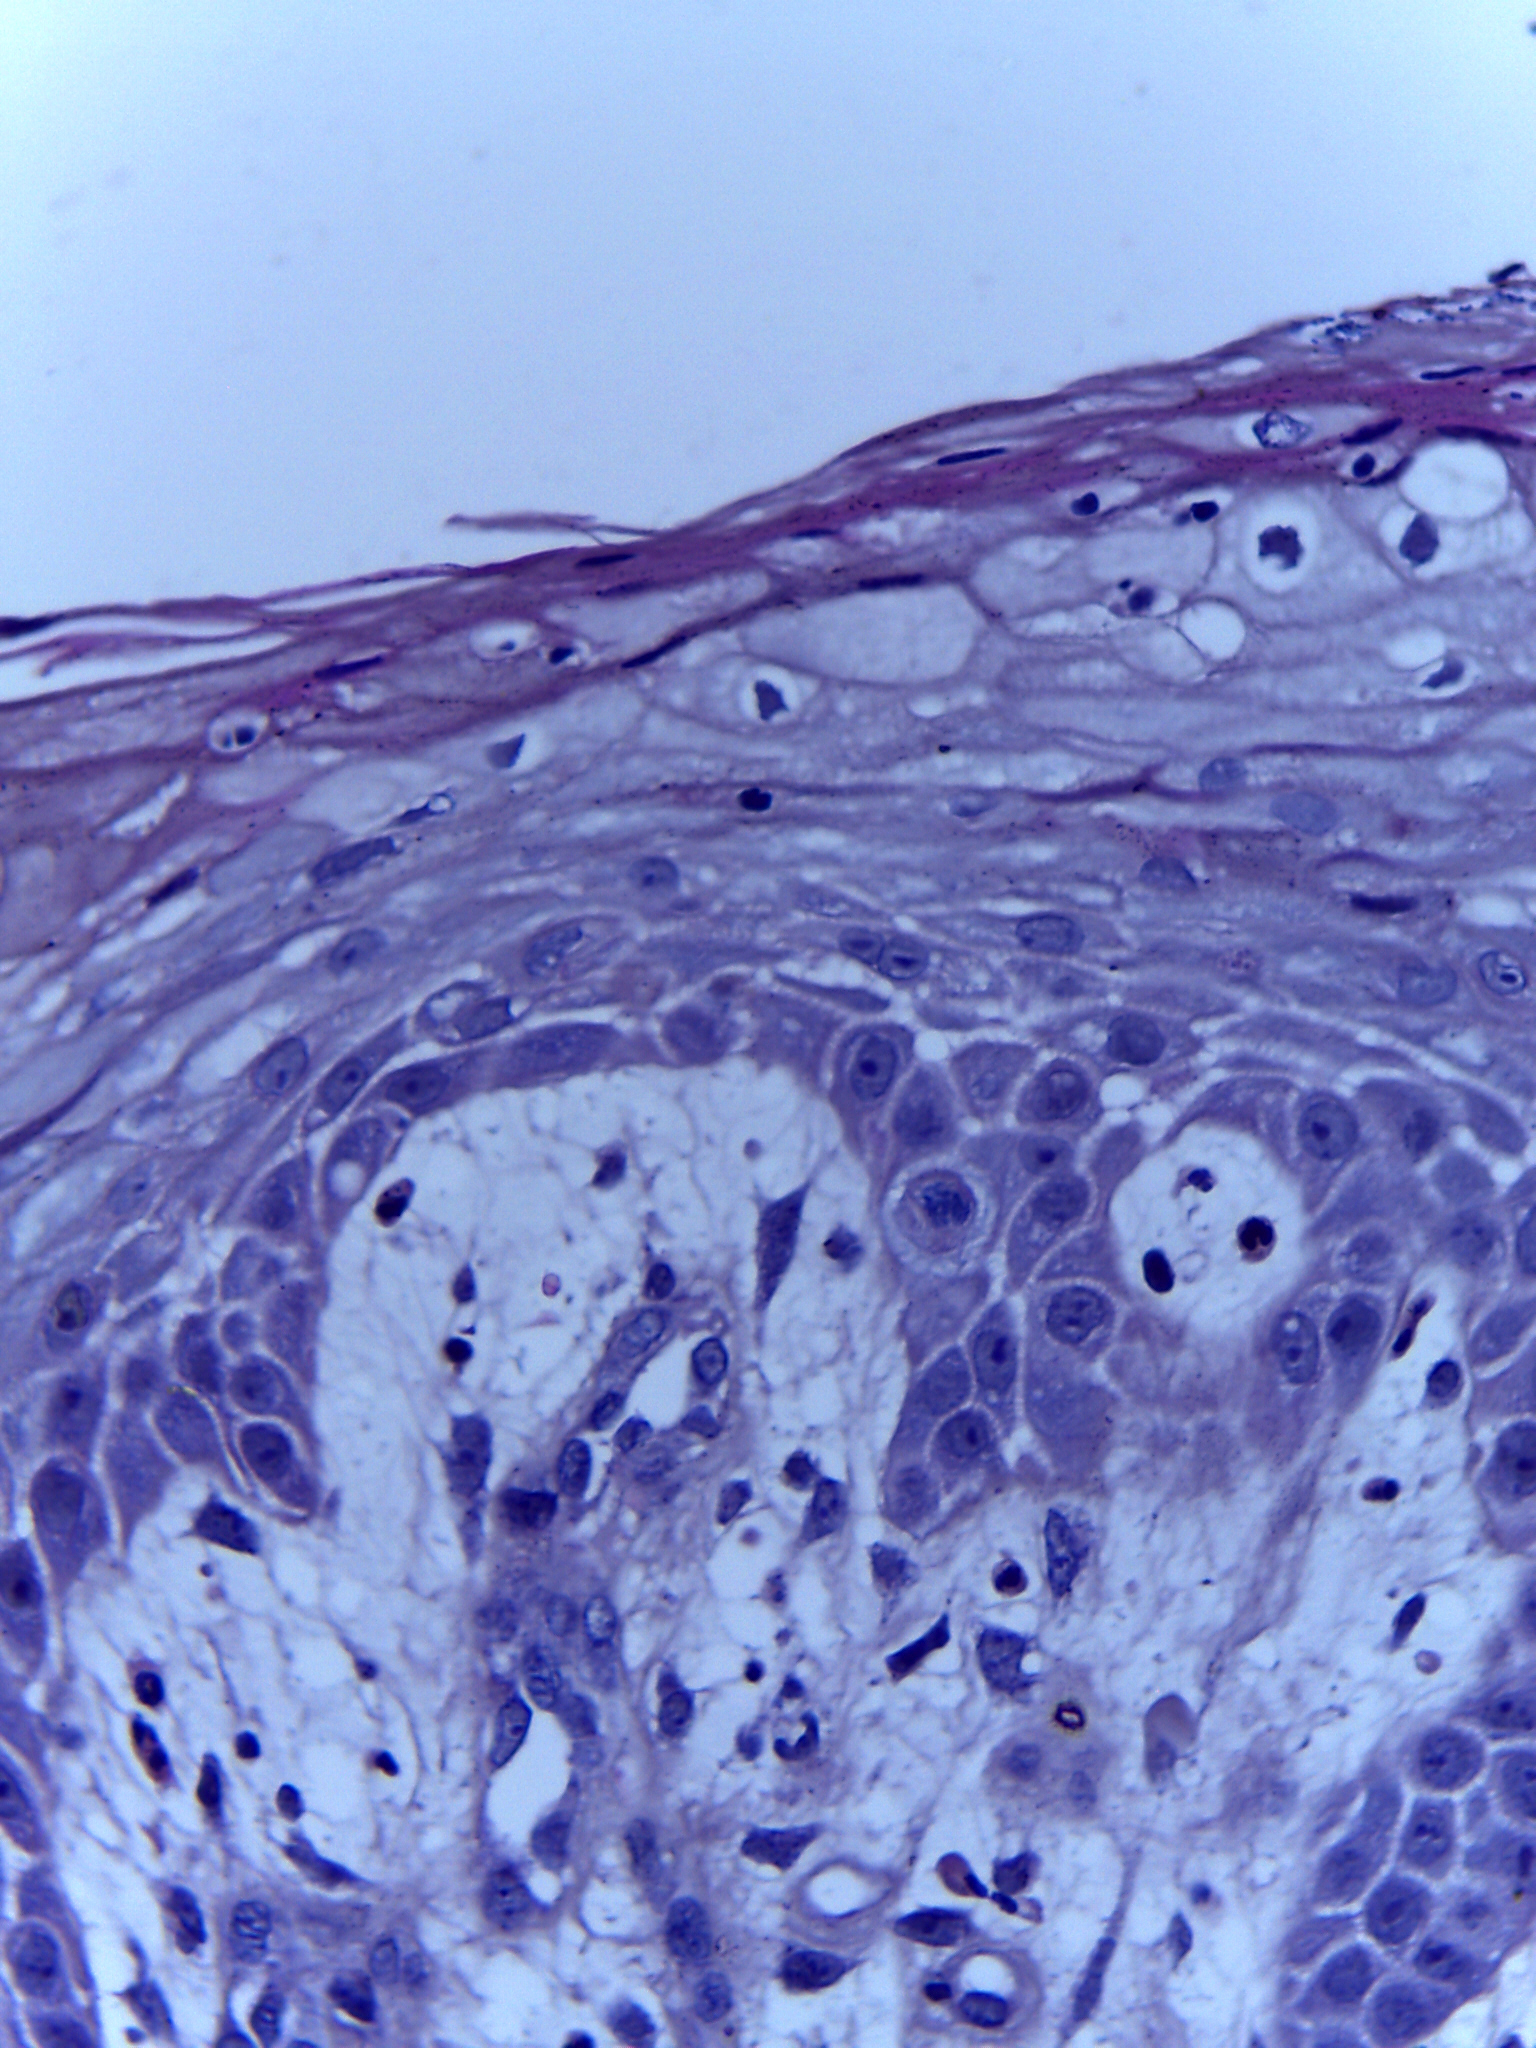
Diagnosis: OSCC